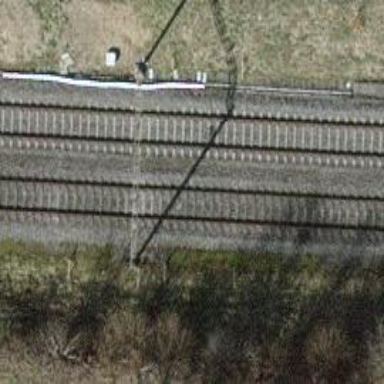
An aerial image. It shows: Railway signal.